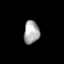
Tissue: lung
Cell type: Epithelial cells
Senescence score: 0.1729
Nuclear area (px): 349
Mean DAPI intensity: 168.585